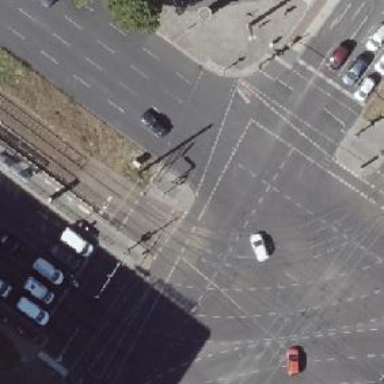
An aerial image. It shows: Footway that serves as traffic island.